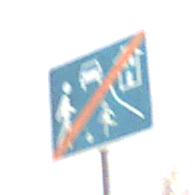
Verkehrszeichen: EndeVerkehrsberuhigterBereich
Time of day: MorningAfternoon
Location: Outdoor (Nature)
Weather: PartlyCloudy
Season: Winter
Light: Natural